Field crop: tomato
Growth stage: 1
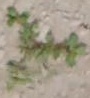
Species: portulaca